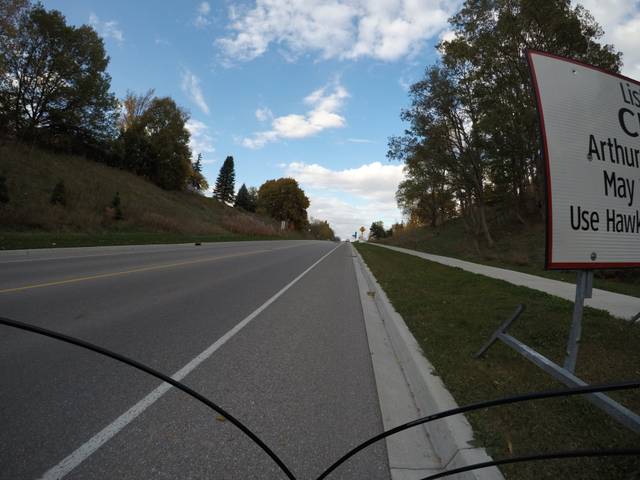
Region: Canada
Coordinates: 43.543, -80.553